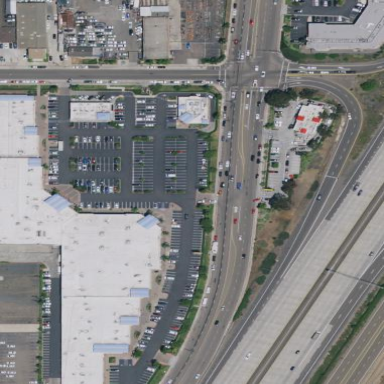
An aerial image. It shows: Retail area categorized as shopping mall.